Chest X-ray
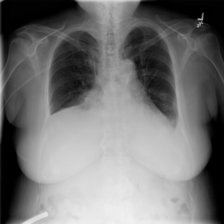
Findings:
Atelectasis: negative
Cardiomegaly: negative
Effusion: positive
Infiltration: negative
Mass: negative
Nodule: negative
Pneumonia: negative
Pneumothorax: negative
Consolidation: negative
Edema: negative
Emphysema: negative
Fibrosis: negative
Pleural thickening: negative
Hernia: negative